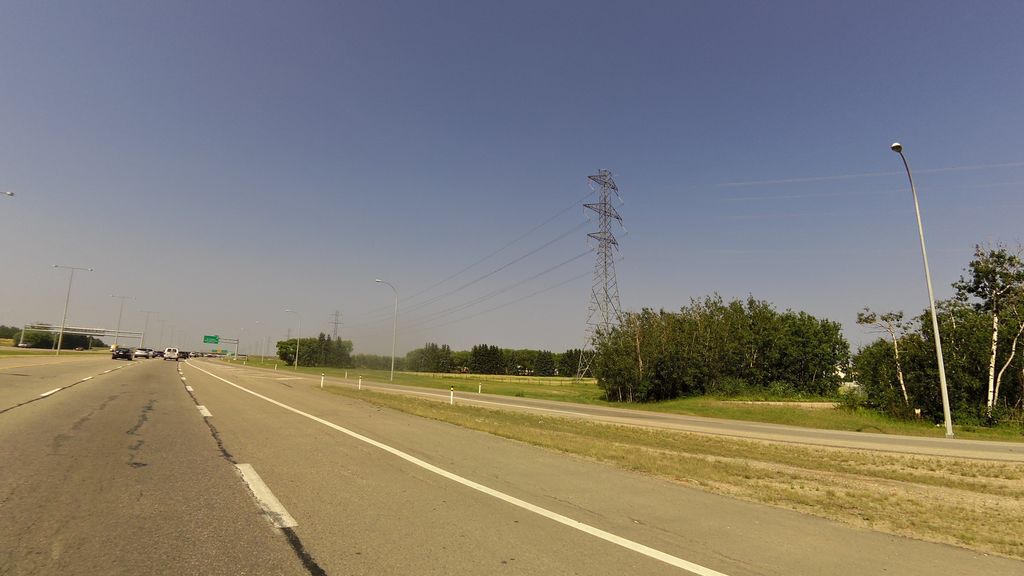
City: edmonton